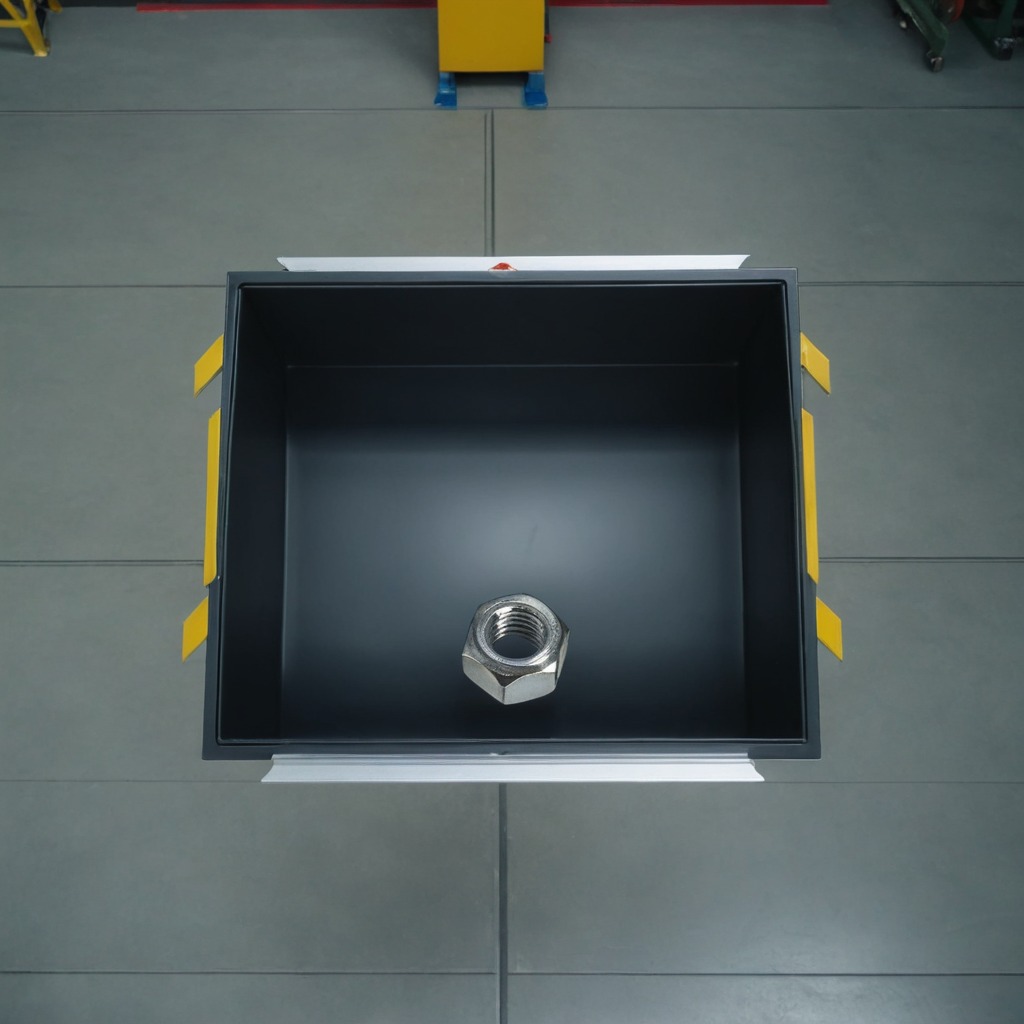
A metal nut is lying on the toolbox surface in the airplane hangar workshop.